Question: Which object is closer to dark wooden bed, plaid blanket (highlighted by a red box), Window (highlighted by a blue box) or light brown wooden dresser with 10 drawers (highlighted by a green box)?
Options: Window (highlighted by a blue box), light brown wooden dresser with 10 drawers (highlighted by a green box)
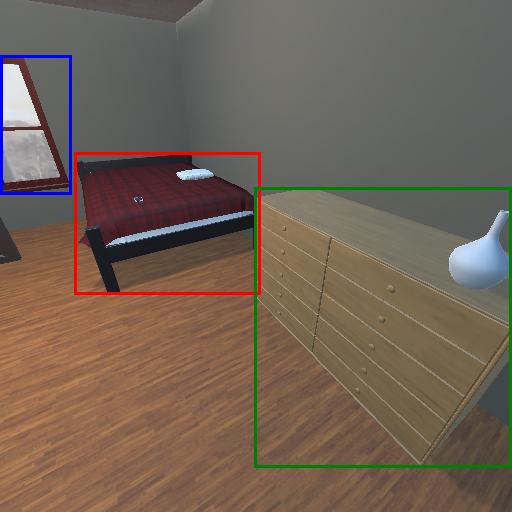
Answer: Window (highlighted by a blue box)